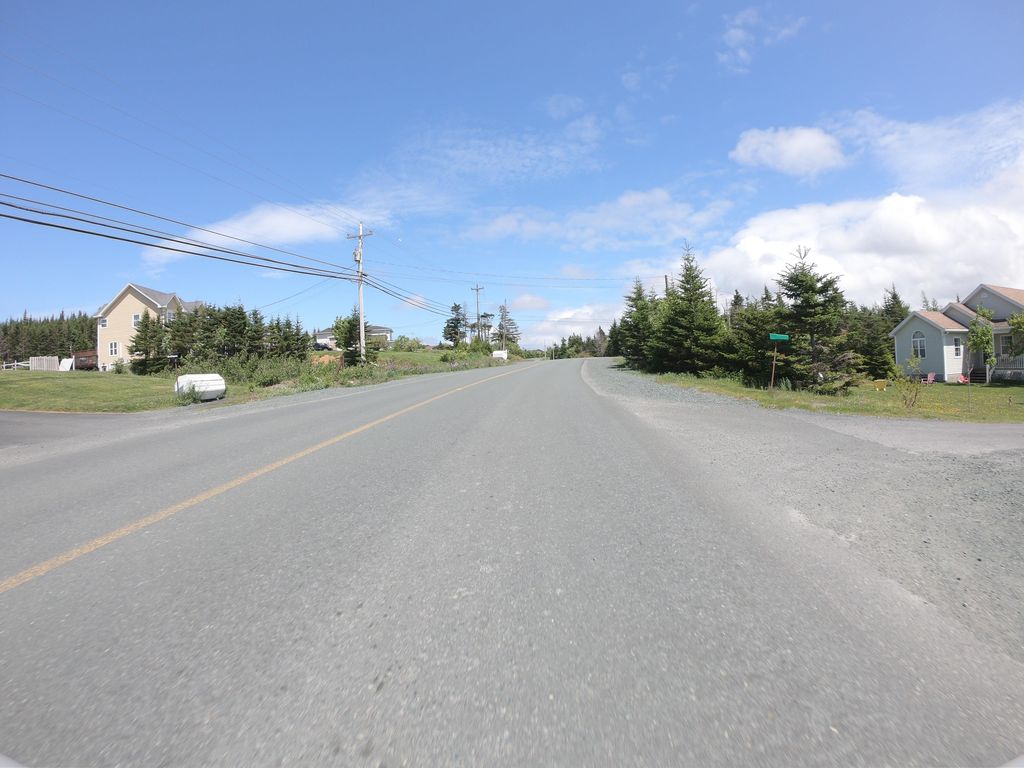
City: st_johns